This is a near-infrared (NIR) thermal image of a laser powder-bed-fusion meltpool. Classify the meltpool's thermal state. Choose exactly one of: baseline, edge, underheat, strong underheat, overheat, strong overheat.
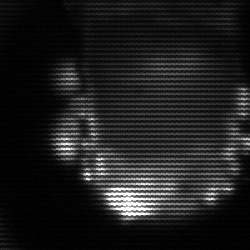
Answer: baseline